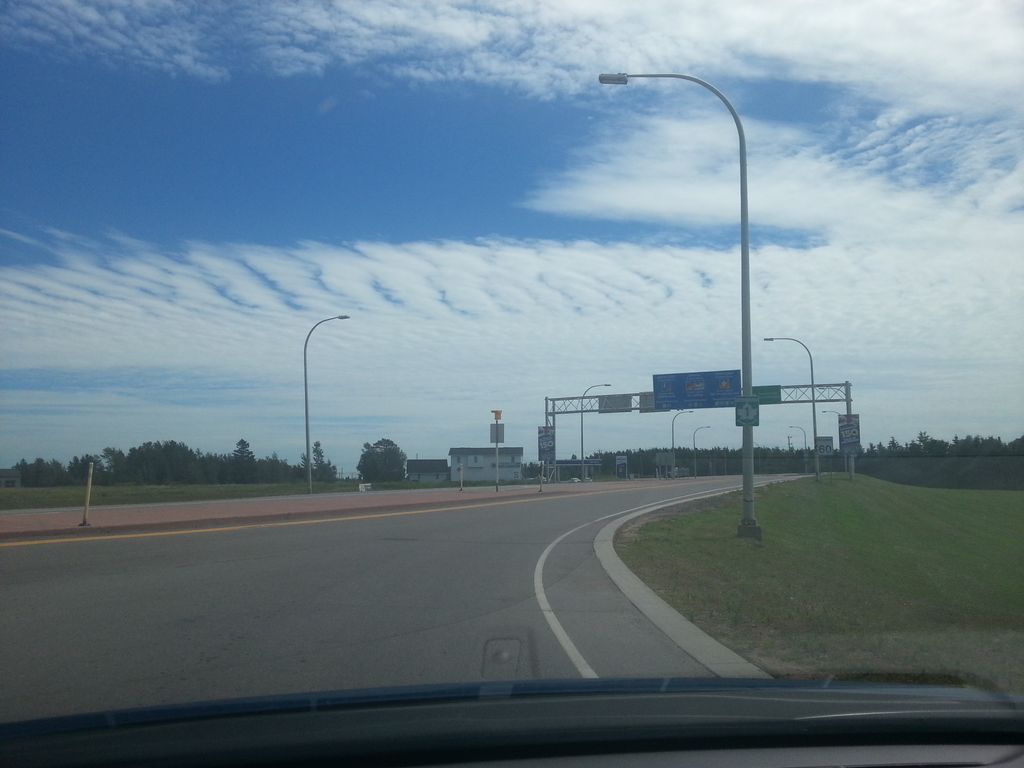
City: charlottetown